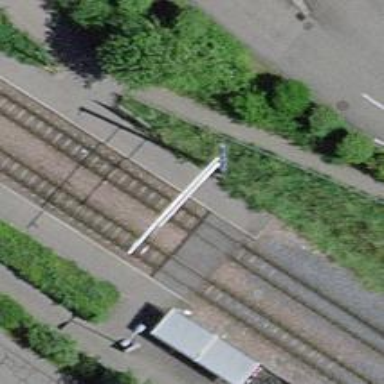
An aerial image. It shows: Tram stop for public transport.